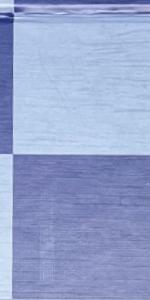
Label: Empty